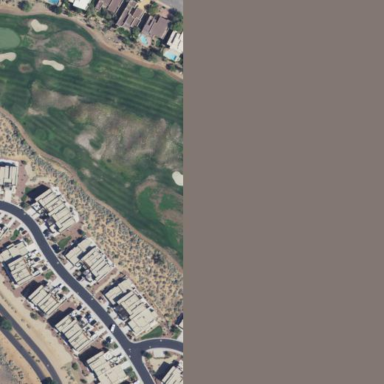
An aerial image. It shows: Golf fairway surrounded by grass.